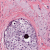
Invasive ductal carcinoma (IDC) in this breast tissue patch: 1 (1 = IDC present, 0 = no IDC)